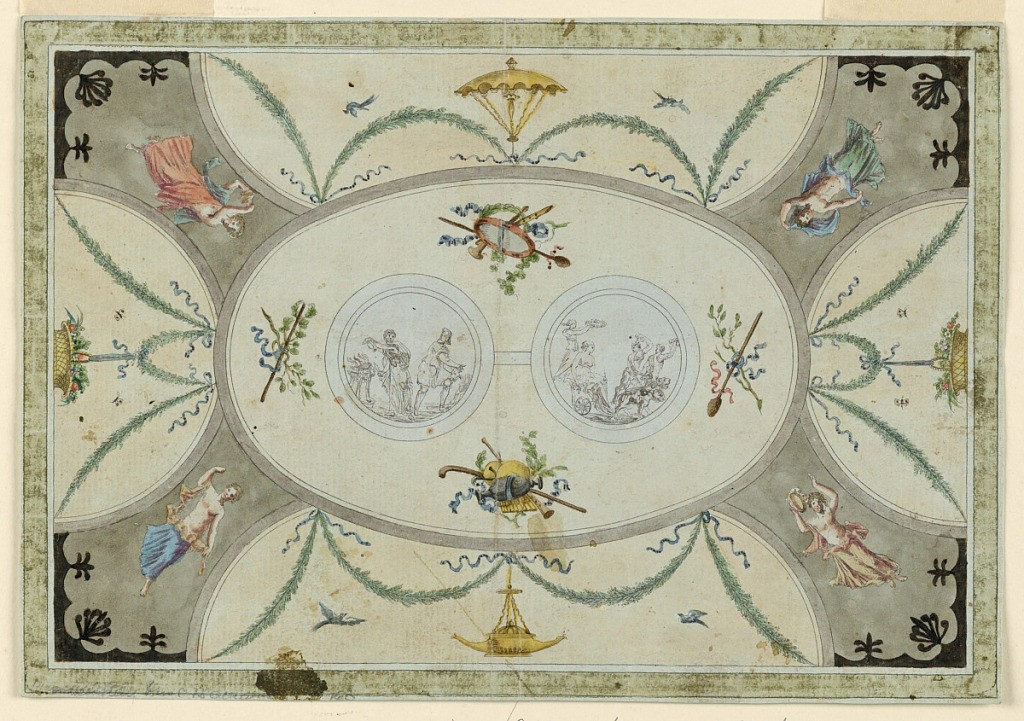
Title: Painted ceiling
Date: ca. 1810
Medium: Pen, Chinese ink. Brush, various water colors; oxydized white heightening. Blue paper;
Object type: Drawing
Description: Horizon rectangle. Outside are two framing bands. The scheme of the decoration is that of an ovoidal frame supported by obliquely disposed spherical pentagons. In each of these is a dancing girl in classical attire. In the lunettes are festoons and birds at the sides, butterflies at the ends. Lamps hang in those of the sides, flower baskets in those of the ends. Inside the ovoid are tow circular medallions, the left one shows a sacrificing couple, the right one Ariadne in a chariot drawn by panthers, with some companions. The frames are connected in the middle by a bar. Outside are four trophies of pastoral objects.